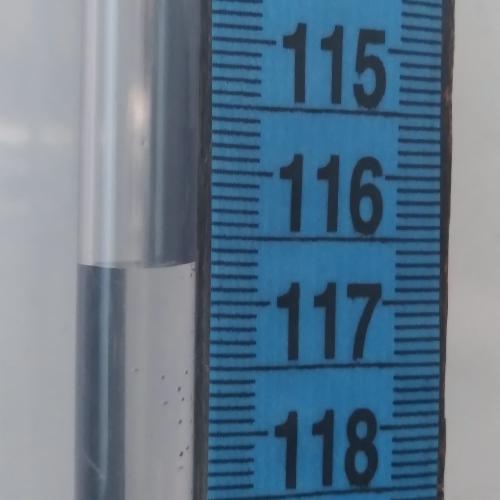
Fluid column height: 116.7 cm